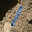
Label: 1